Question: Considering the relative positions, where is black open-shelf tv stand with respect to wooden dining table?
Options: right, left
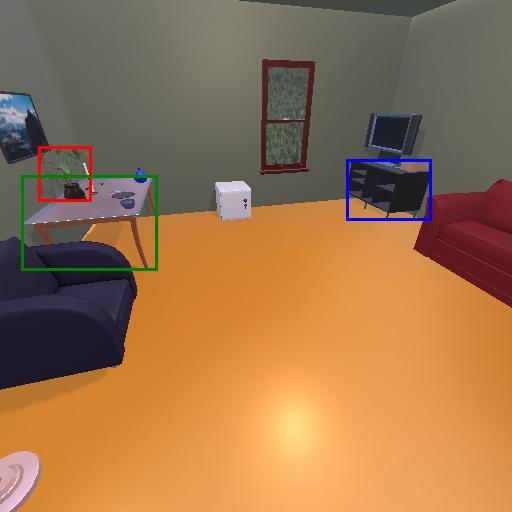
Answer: right